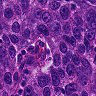
Metastatic tissue present: yes